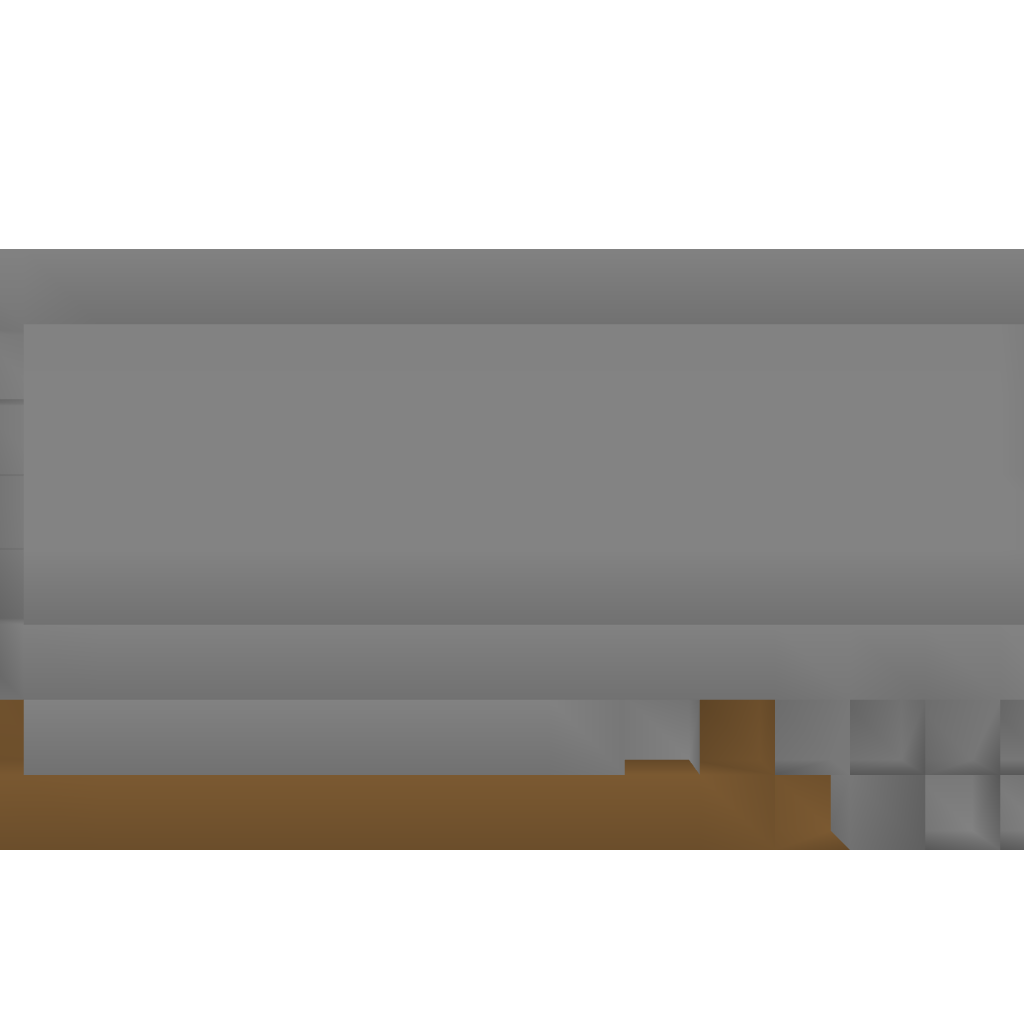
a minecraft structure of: Industrial smelter bad low quality